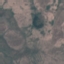
Land use / land cover: HerbaceousVegetation